Interaction volume radius: 10 \u00c5
Interaction volume height: 15 \u00c5
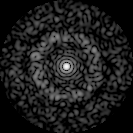
Disorder parameter: 0.8305